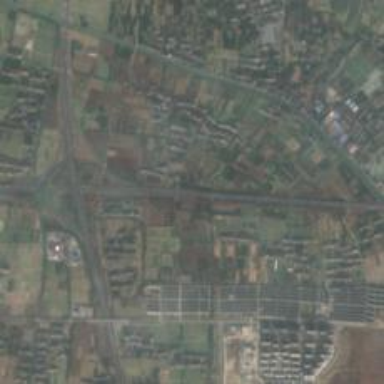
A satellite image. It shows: Motorway junction.